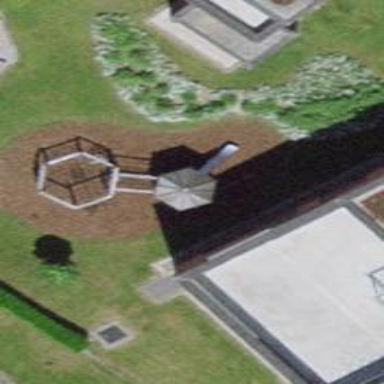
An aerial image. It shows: Playground with slide.